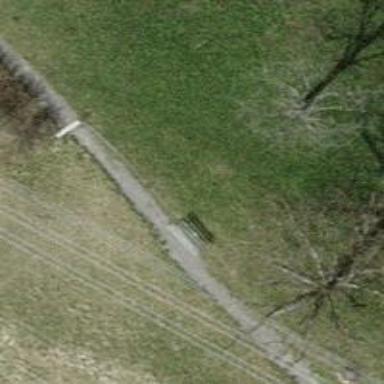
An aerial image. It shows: Bench for seating.